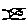
Label: fish